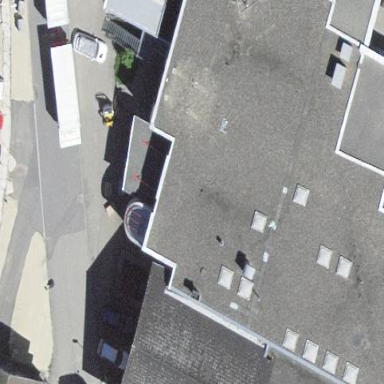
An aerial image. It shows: Industrial building that houses furniture shop.